Question: I'm trying to make an application which splits the screen into 3 separate parts as shown by the image below with the blue section changing frequently, the green having static data and the red section changing rarely but independently from the blue section.
What is the best way to set this up?

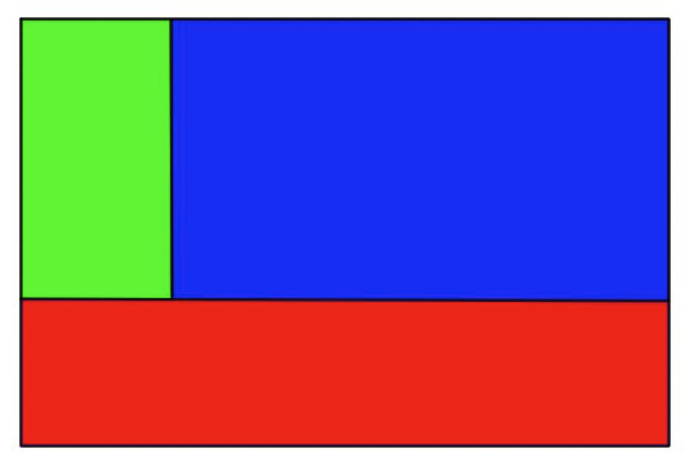
Answer: Simple way is to create 3 views. Create them in Interface Builder with the dimensions you need.
Synthesize them & manipulate these views from your code... You need not have 3 separate viewControllers. You could manage them all from one single viewController.